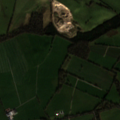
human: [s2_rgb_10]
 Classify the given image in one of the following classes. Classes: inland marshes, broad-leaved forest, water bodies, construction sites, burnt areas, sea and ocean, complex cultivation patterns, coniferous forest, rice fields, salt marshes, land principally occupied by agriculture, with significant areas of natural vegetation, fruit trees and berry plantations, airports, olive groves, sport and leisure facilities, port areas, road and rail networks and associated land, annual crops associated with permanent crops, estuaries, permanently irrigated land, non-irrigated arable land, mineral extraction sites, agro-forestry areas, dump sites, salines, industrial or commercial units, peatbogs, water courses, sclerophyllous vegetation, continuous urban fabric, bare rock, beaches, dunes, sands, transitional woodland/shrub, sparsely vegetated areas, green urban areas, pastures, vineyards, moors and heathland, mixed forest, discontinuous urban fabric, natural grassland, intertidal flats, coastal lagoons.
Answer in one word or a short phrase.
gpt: pastures, land principally occupied by agriculture, with significant areas of natural vegetation, mixed forest